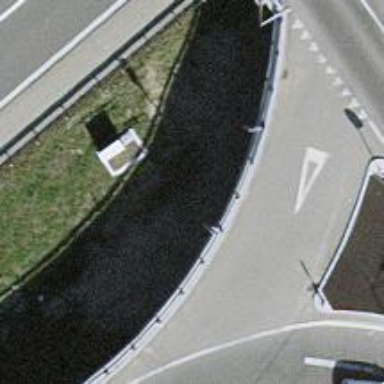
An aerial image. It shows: Bridge with guard rail.